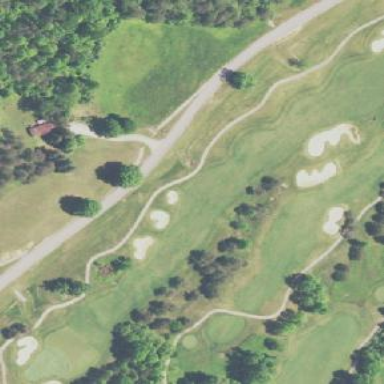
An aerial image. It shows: Golf fairway surrounded by grass.